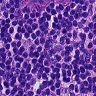
Metastatic tissue present: no